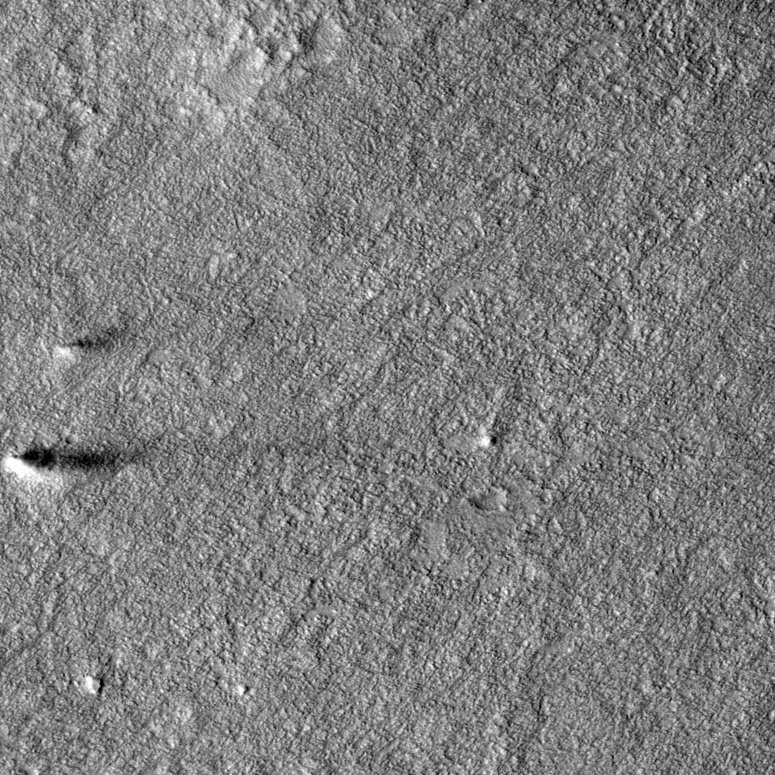
Label: dustdevil, dustdevil